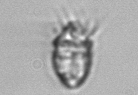
Label: Ciliophora